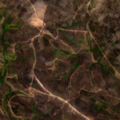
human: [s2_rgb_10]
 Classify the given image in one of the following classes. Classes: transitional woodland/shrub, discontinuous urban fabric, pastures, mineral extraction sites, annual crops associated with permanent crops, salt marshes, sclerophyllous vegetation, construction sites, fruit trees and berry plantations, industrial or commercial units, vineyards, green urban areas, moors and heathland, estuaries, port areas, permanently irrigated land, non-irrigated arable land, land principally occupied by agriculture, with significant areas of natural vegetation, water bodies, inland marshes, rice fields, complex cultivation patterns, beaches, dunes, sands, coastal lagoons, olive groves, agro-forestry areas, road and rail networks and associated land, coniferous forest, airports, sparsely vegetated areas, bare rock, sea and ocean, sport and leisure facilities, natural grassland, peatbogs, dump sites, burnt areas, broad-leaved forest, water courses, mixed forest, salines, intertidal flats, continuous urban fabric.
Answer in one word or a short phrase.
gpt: coniferous forest, transitional woodland/shrub